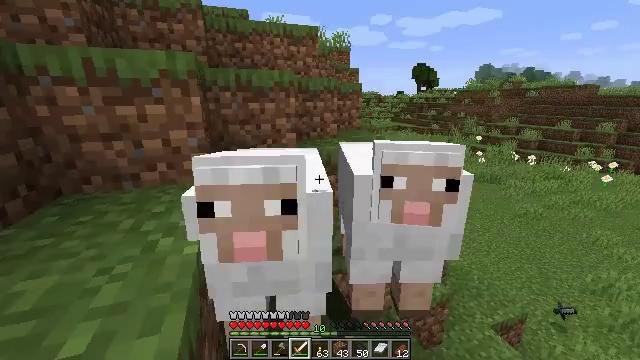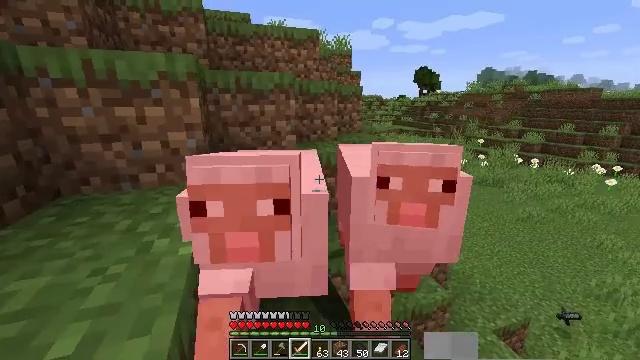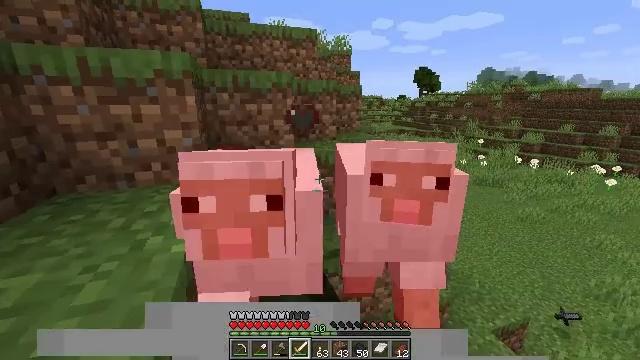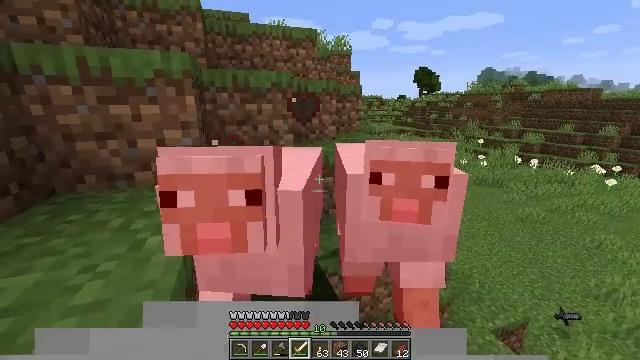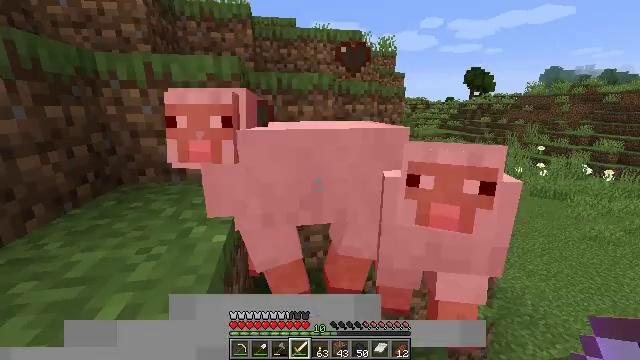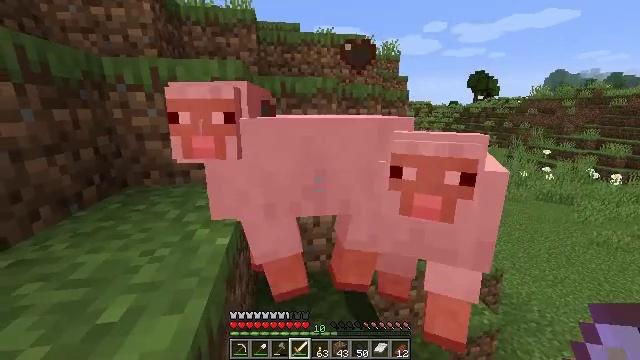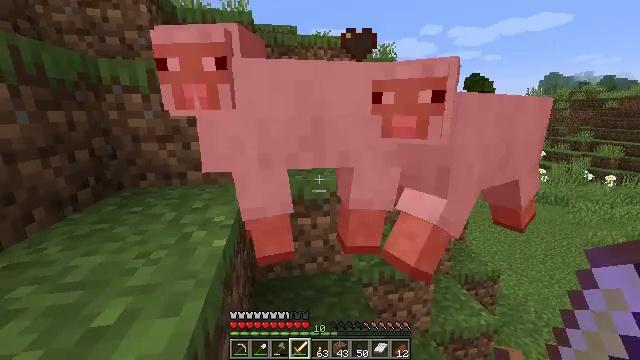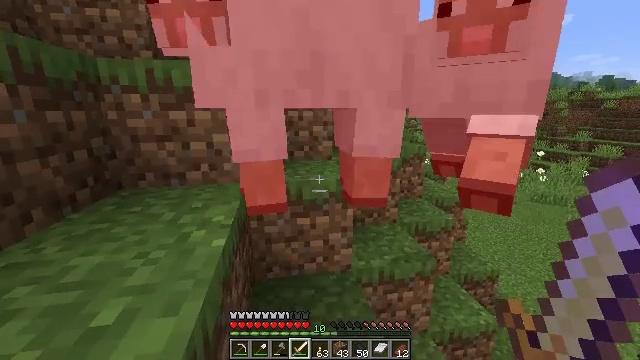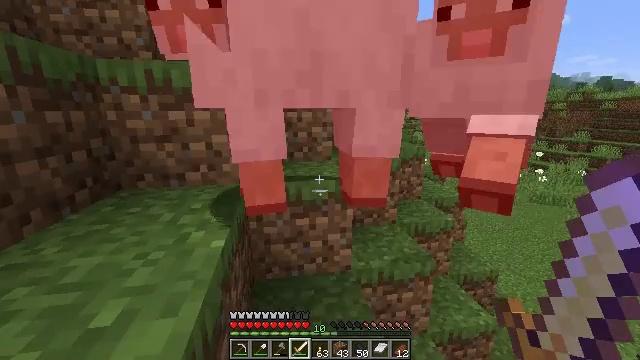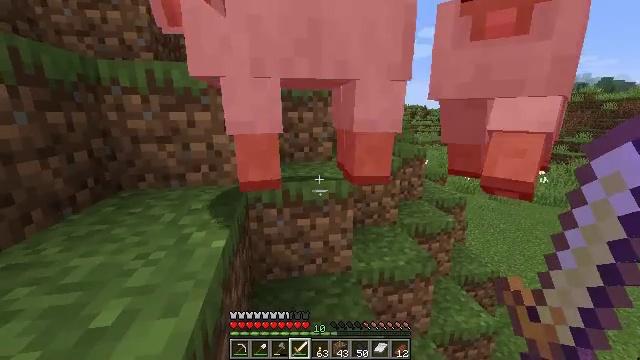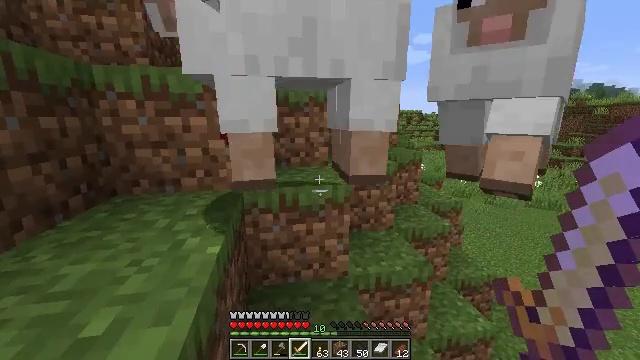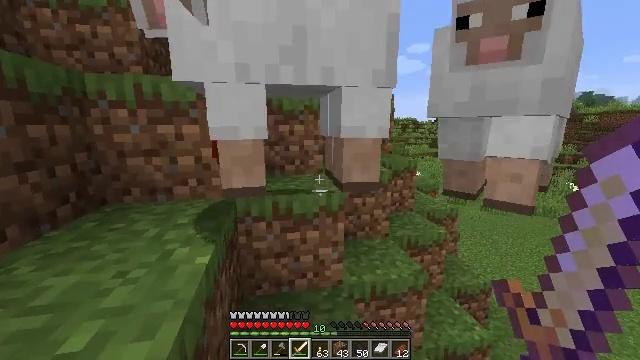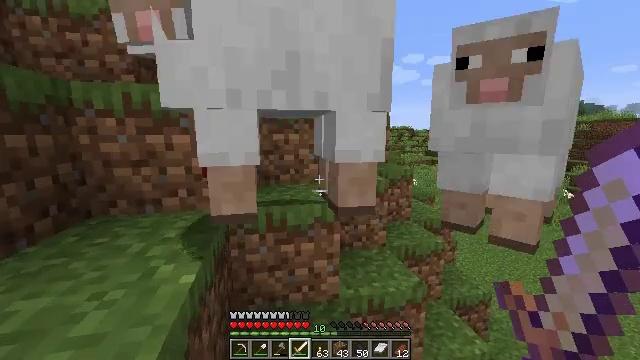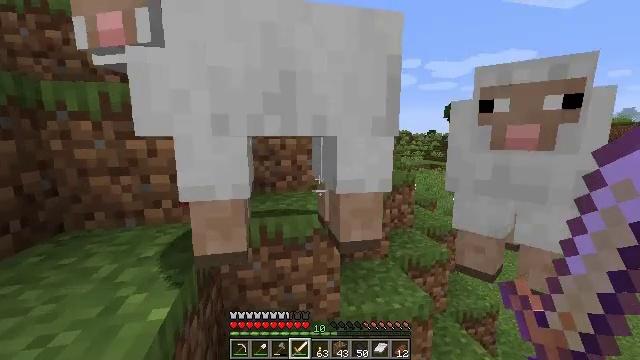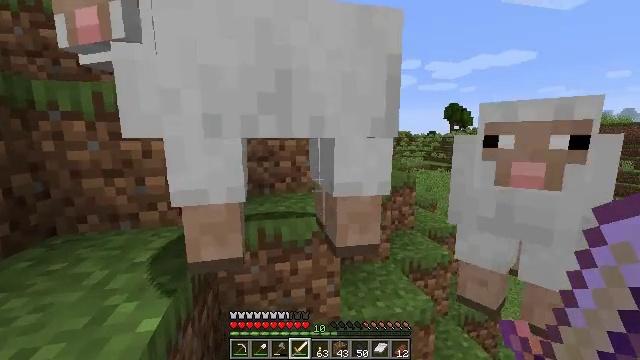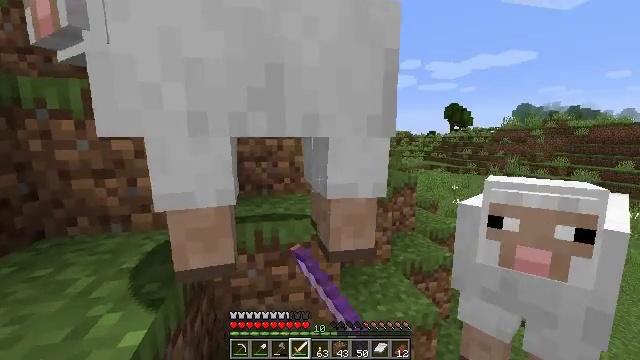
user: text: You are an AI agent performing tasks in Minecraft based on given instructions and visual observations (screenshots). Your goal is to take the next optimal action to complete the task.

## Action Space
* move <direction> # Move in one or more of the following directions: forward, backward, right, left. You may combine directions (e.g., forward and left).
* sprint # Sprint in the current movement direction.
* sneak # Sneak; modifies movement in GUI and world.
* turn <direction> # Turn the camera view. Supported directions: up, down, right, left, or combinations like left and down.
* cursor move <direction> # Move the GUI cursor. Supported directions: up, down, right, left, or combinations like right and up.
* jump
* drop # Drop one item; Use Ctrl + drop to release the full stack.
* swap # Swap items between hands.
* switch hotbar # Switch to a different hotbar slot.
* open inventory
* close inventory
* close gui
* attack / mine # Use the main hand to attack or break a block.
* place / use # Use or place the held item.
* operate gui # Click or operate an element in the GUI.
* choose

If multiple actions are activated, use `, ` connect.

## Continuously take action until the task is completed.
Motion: motion action
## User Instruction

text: Kill the sheep.
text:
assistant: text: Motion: no_op
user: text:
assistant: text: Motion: no_op
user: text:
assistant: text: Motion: no_op
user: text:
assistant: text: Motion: turn left
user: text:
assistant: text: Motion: no_op
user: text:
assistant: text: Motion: no_op
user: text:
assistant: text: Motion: no_op
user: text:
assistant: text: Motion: no_op
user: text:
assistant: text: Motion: no_op
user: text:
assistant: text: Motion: move forward, turn up
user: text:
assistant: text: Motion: move forward, turn up
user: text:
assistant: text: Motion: move forward, turn up
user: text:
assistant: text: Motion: move forward
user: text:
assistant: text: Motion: attack / mine
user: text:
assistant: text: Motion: attack / mine
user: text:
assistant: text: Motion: move back, turn left and down, attack / mine
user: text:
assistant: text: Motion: move back, turn left and down
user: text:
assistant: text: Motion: move back, turn left
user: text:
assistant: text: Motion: no_op